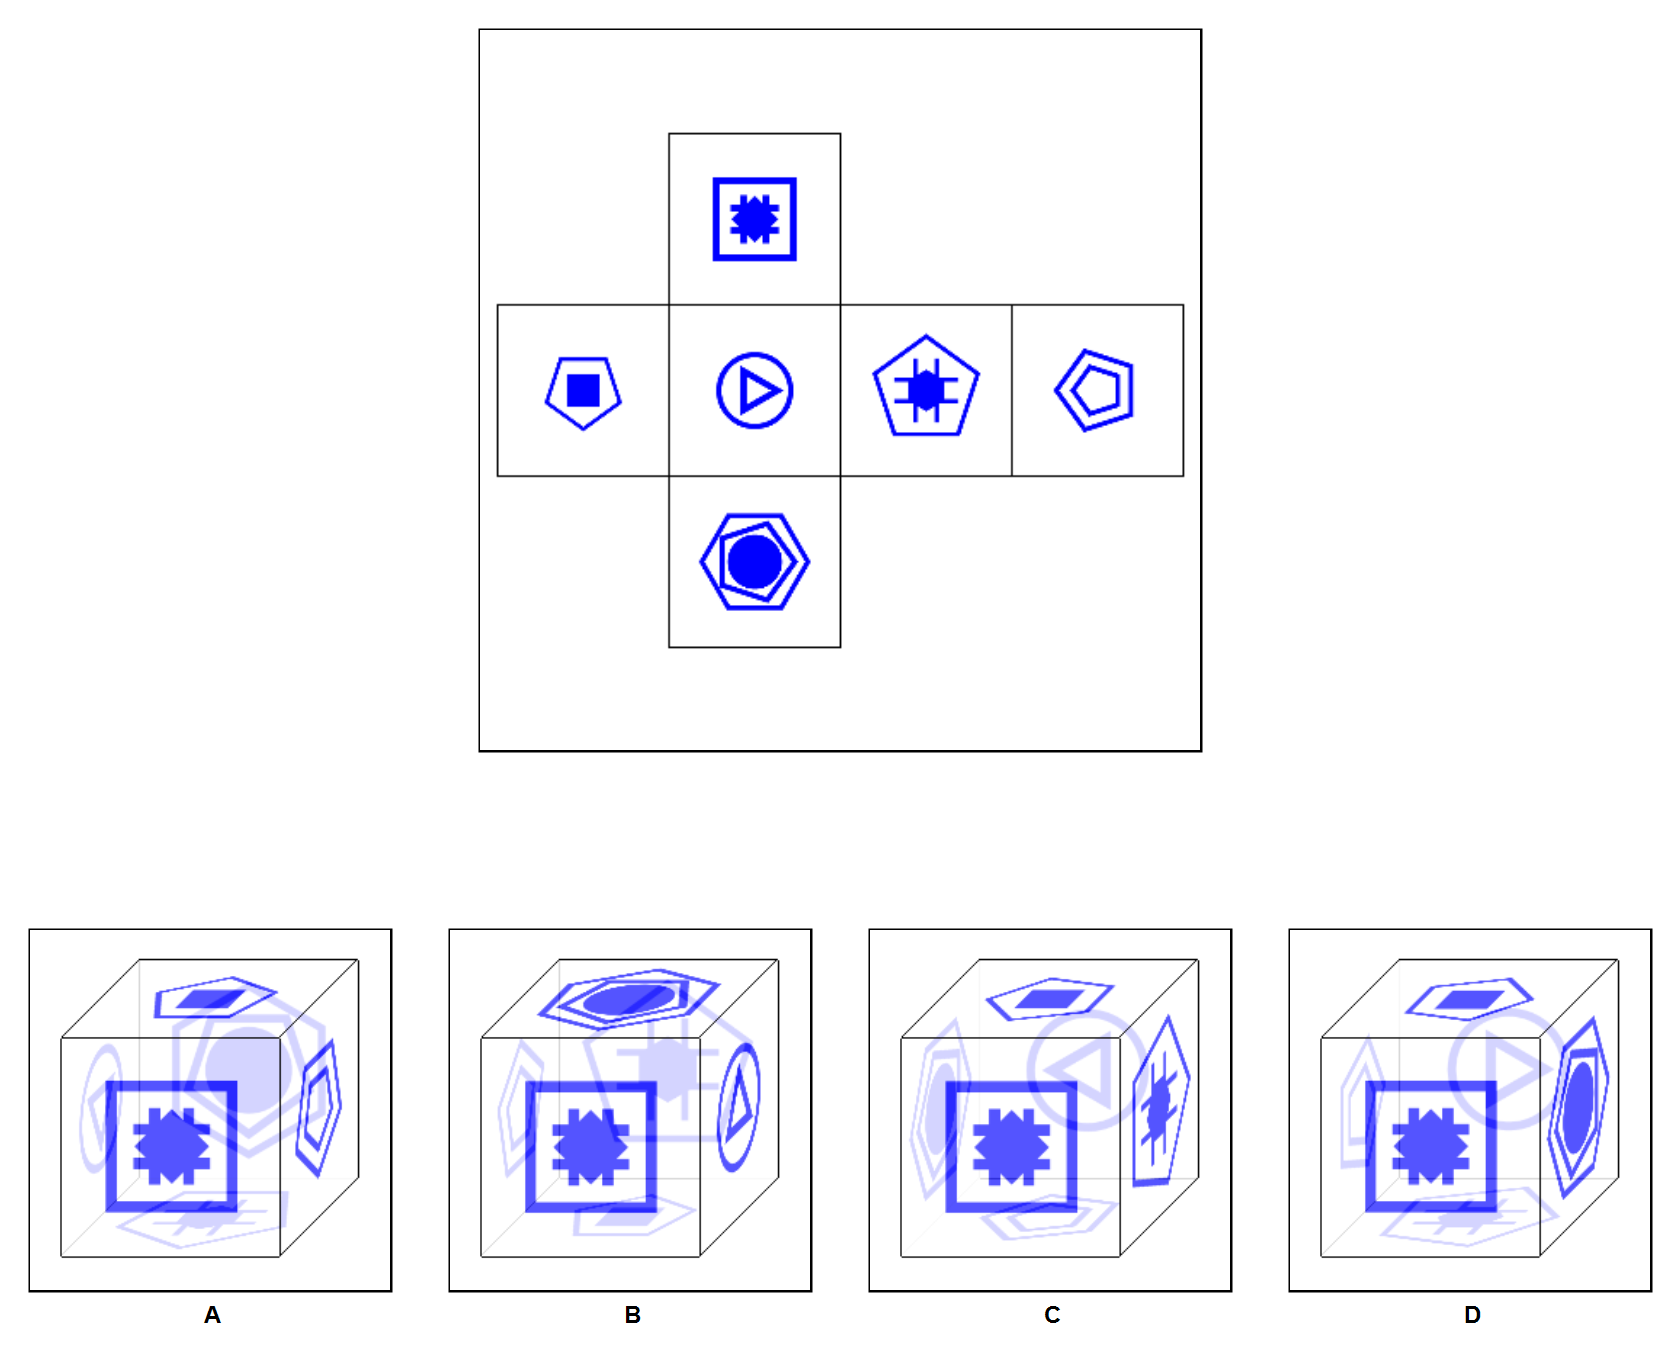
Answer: A